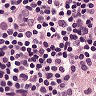
Metastatic tissue present: no